Question: I have a dictionary which has multiple key values.
'''
d = {(0, 0, 'Shift 2 (2000 FT)'): 0.0, (0, 0, 'Shift 1 (0800 FT)'): 0.0, (0, 1, 'Shift 2 (2000 FT)'): 0.0, (0, 1, 'Shift 1 (0800 FT)'): 0.0, (0, 2, 'Shift 2 (2000 FT)'): 0.0, (0, 2, 'Shift 1 (0800 FT)'): 0.0}
'''
I want to convert it to dataframe as follows where the first index is called 'WEEK', second called 'DAY' and the third goes to columns.

Please advise. Thanks!
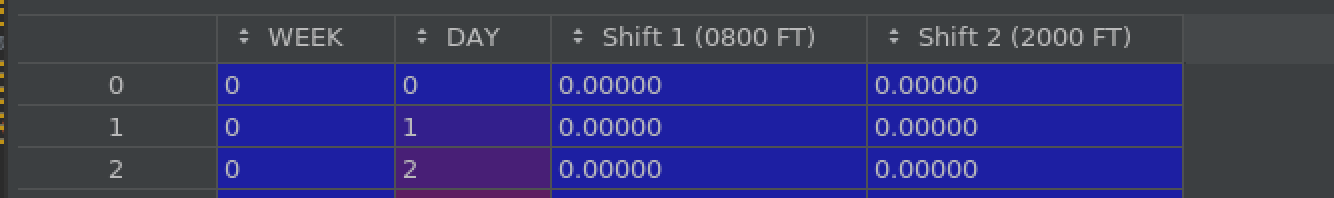
Answer: You can read in the dict then turn the Index into a MultiIndex and reshape.
'''
import pandas as pd
df = pd.DataFrame.from_dict(d, orient='index')
df.index = pd.MultiIndex.from_tuples(df.index)
df = (df[0].unstack(-1)
.rename_axis(index=['Week', 'Day'])
.reset_index())
'''
---
'''
Week Day Shift 1 (0800 FT) Shift 2 (2000 FT)
0 0 0 0.0 0.0
1 0 1 0.0 0.0
2 0 2 0.0 0.0
'''
---
You can also create the initial DataFrame with the MultiIndex in one go with the normal constructor. Then do the unstacking.
'''
df = pd.DataFrame(data=d.values(), index=d.keys())
'''